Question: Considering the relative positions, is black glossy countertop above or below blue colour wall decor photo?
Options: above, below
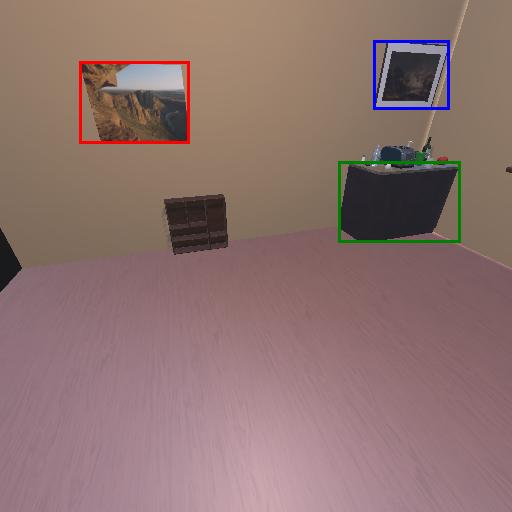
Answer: above